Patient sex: M
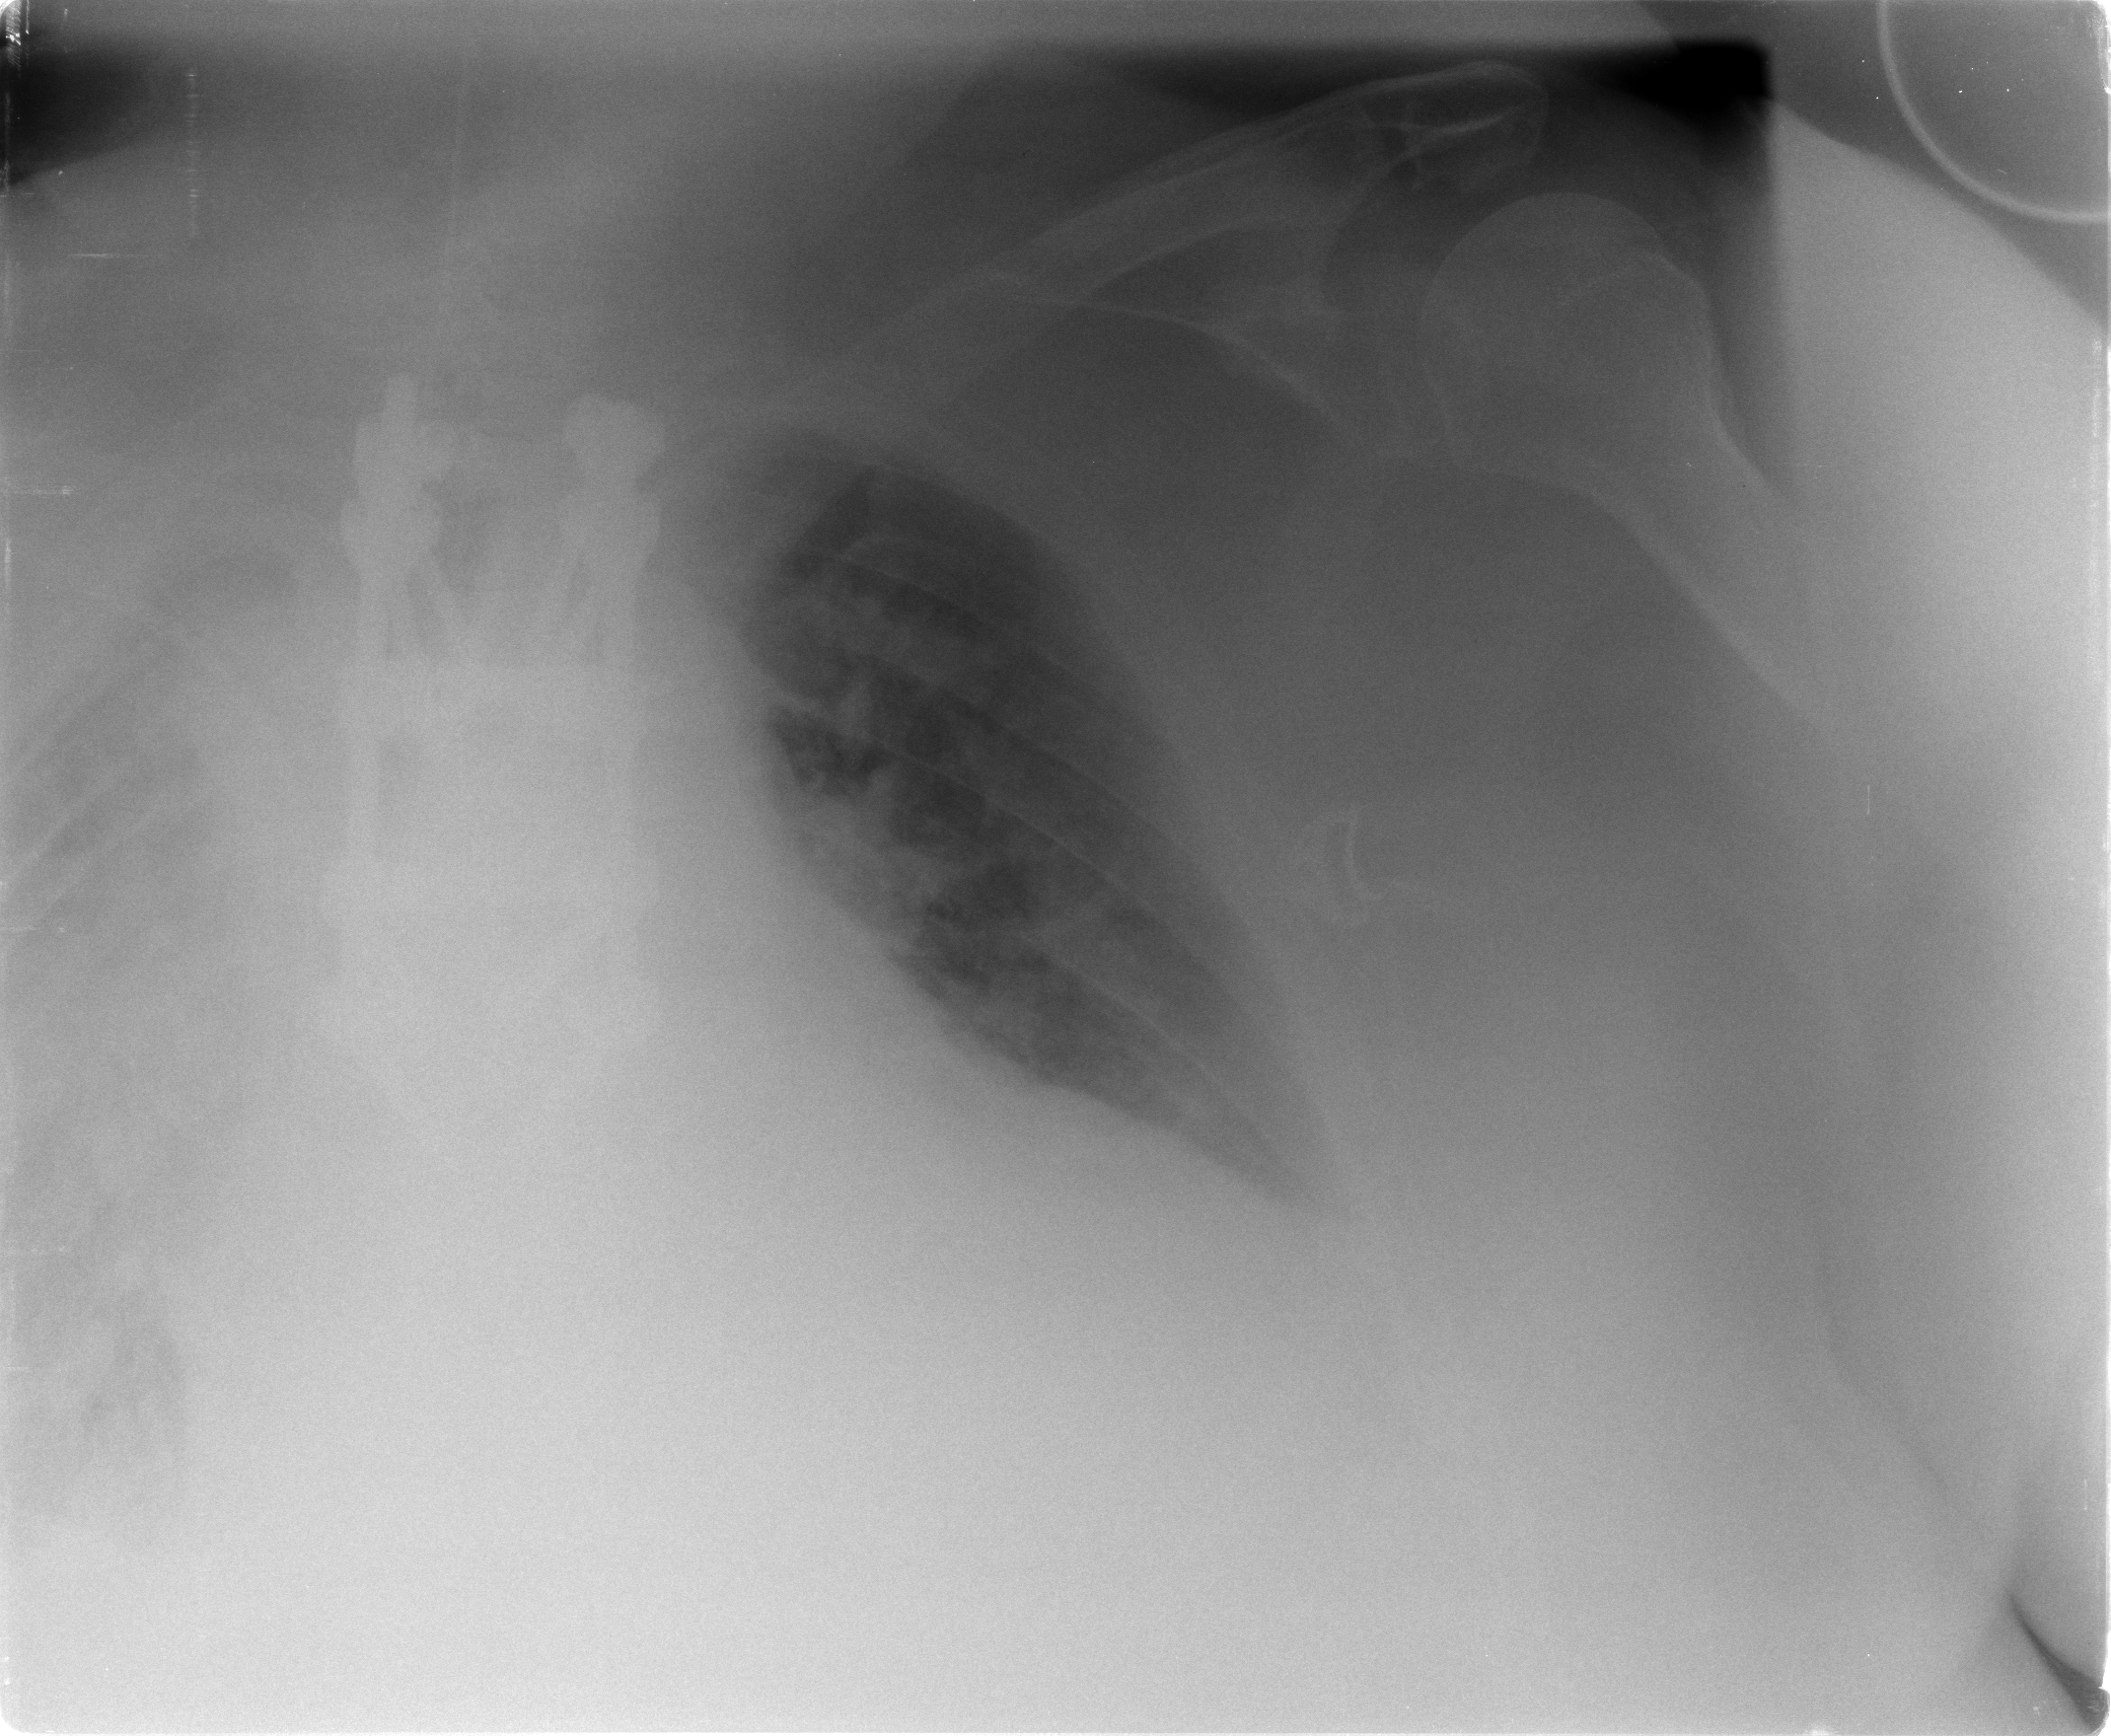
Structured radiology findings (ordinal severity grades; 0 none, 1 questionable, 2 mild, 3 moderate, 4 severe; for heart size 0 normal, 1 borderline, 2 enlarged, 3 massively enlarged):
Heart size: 2
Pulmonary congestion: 3
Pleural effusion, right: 2
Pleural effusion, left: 1
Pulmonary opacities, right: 3
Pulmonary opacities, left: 1
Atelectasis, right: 3
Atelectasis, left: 2